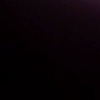
Label: space